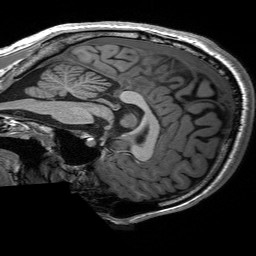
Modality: T1w
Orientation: sagittal
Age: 23
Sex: male
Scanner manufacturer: siemens
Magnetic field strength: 3 T
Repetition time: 2.53 s
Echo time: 0.00227 s